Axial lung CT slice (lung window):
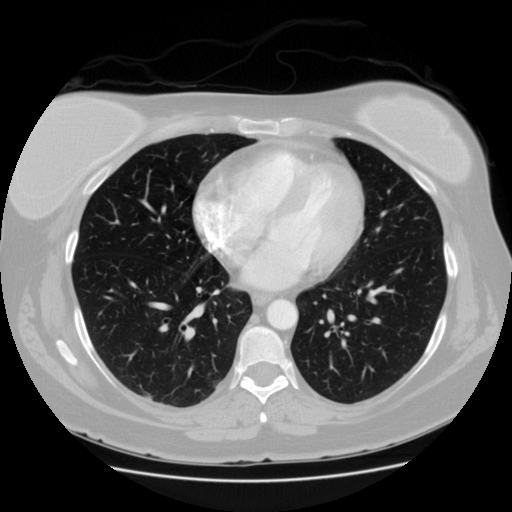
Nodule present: no